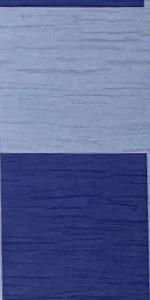
Label: Empty